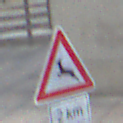
Verkehrszeichen: WildwechselRechts
Zusatzzeichen unten: Entfernungsangaben2
Umgebung: Outdoor, Urban
Tageszeit: MorningAfternoon
Wetter: PartlyCloudy
Licht: Natural
Jahreszeit: NotSpecified
Kontrast: LowContrast